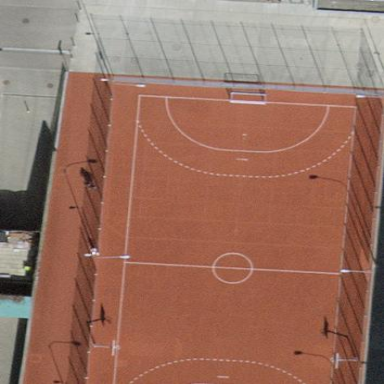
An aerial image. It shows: Multi-sport pitch with tartan surface.